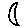
Label: moon